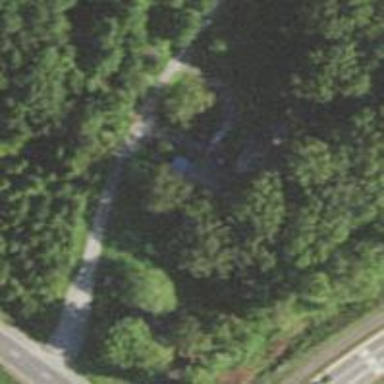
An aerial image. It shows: Asphalt driveway designated as service road.